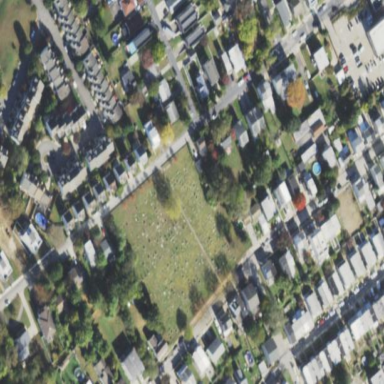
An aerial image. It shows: Cemetery.